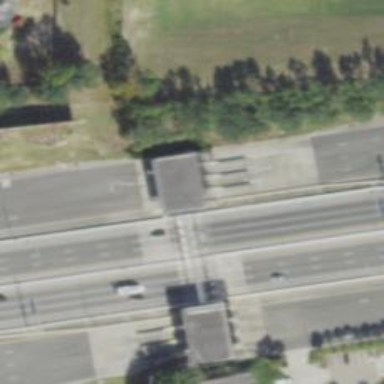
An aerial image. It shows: Toll gantry on the road.